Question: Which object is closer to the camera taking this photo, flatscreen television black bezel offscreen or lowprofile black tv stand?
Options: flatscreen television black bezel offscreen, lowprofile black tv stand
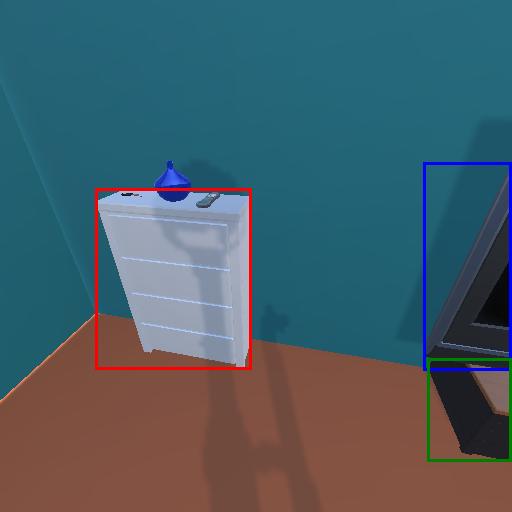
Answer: flatscreen television black bezel offscreen